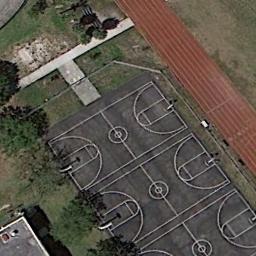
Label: basketball_court